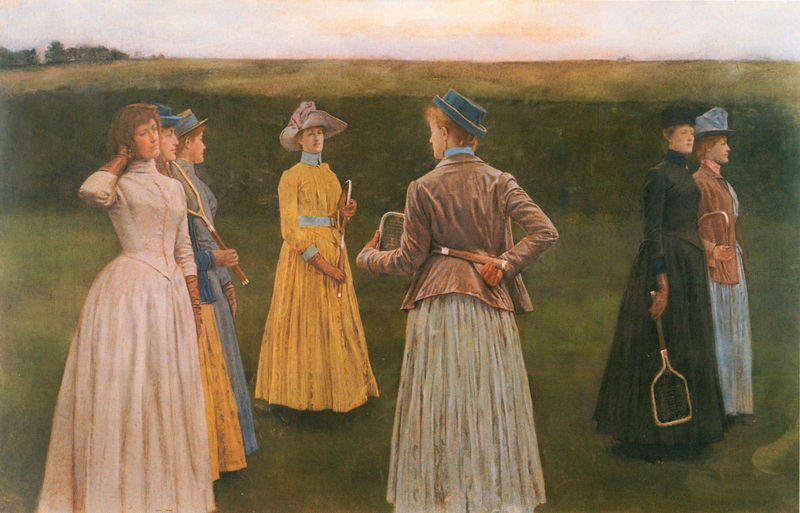
Titel: Memories (Lawntennis)
Künstler: Fernand Khnopff
Institution: Brüssel, Musées royaux des Beaux-Arts de Belgique
Schlagwörter: gemälde, gruppe, himmel, frauen, gelb, grün, damen, frau, handschuhe, hut, hüte, kleid, kleider, wiese, gespräch, malerei, rock, halten, stehen, bild, realismus, reich, stehend, vornehm, röcke, farben, pause, sport, warten, geld, schläger, tennis, sieben, sexy, bil, badminton, wiede, lange, 18. jahrhundert, vornehme gesellschaft, tennisgesellschaft, bitches, tüllröcke